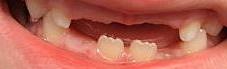
Condition: hypodontia